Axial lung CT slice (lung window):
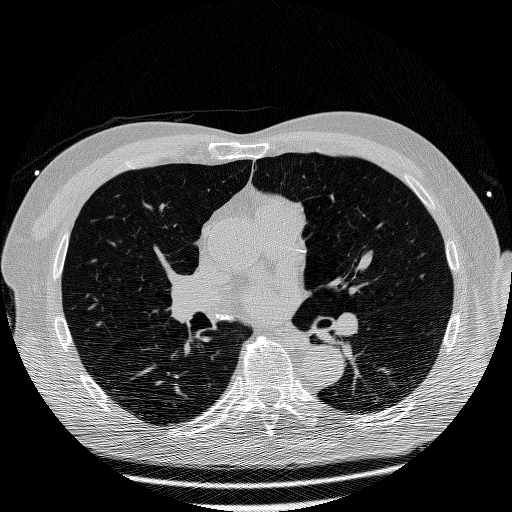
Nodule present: no